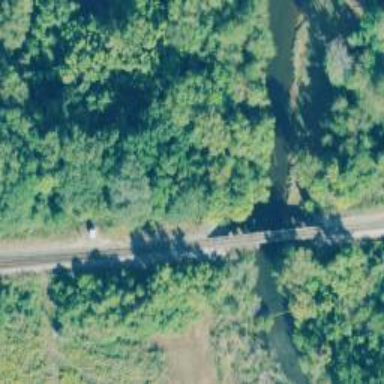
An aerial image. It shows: Railway bridge.